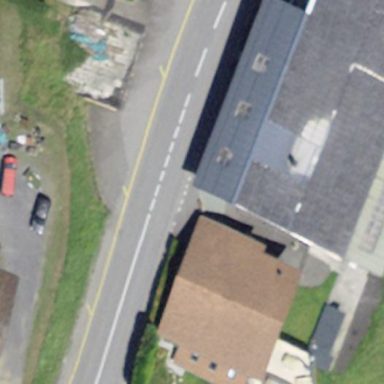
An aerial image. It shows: Building.